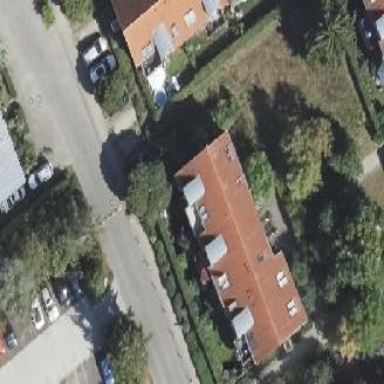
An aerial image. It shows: Gabled roof on building that houses apartments.